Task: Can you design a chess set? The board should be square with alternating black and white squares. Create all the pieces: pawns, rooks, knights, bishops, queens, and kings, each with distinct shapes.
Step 3454:
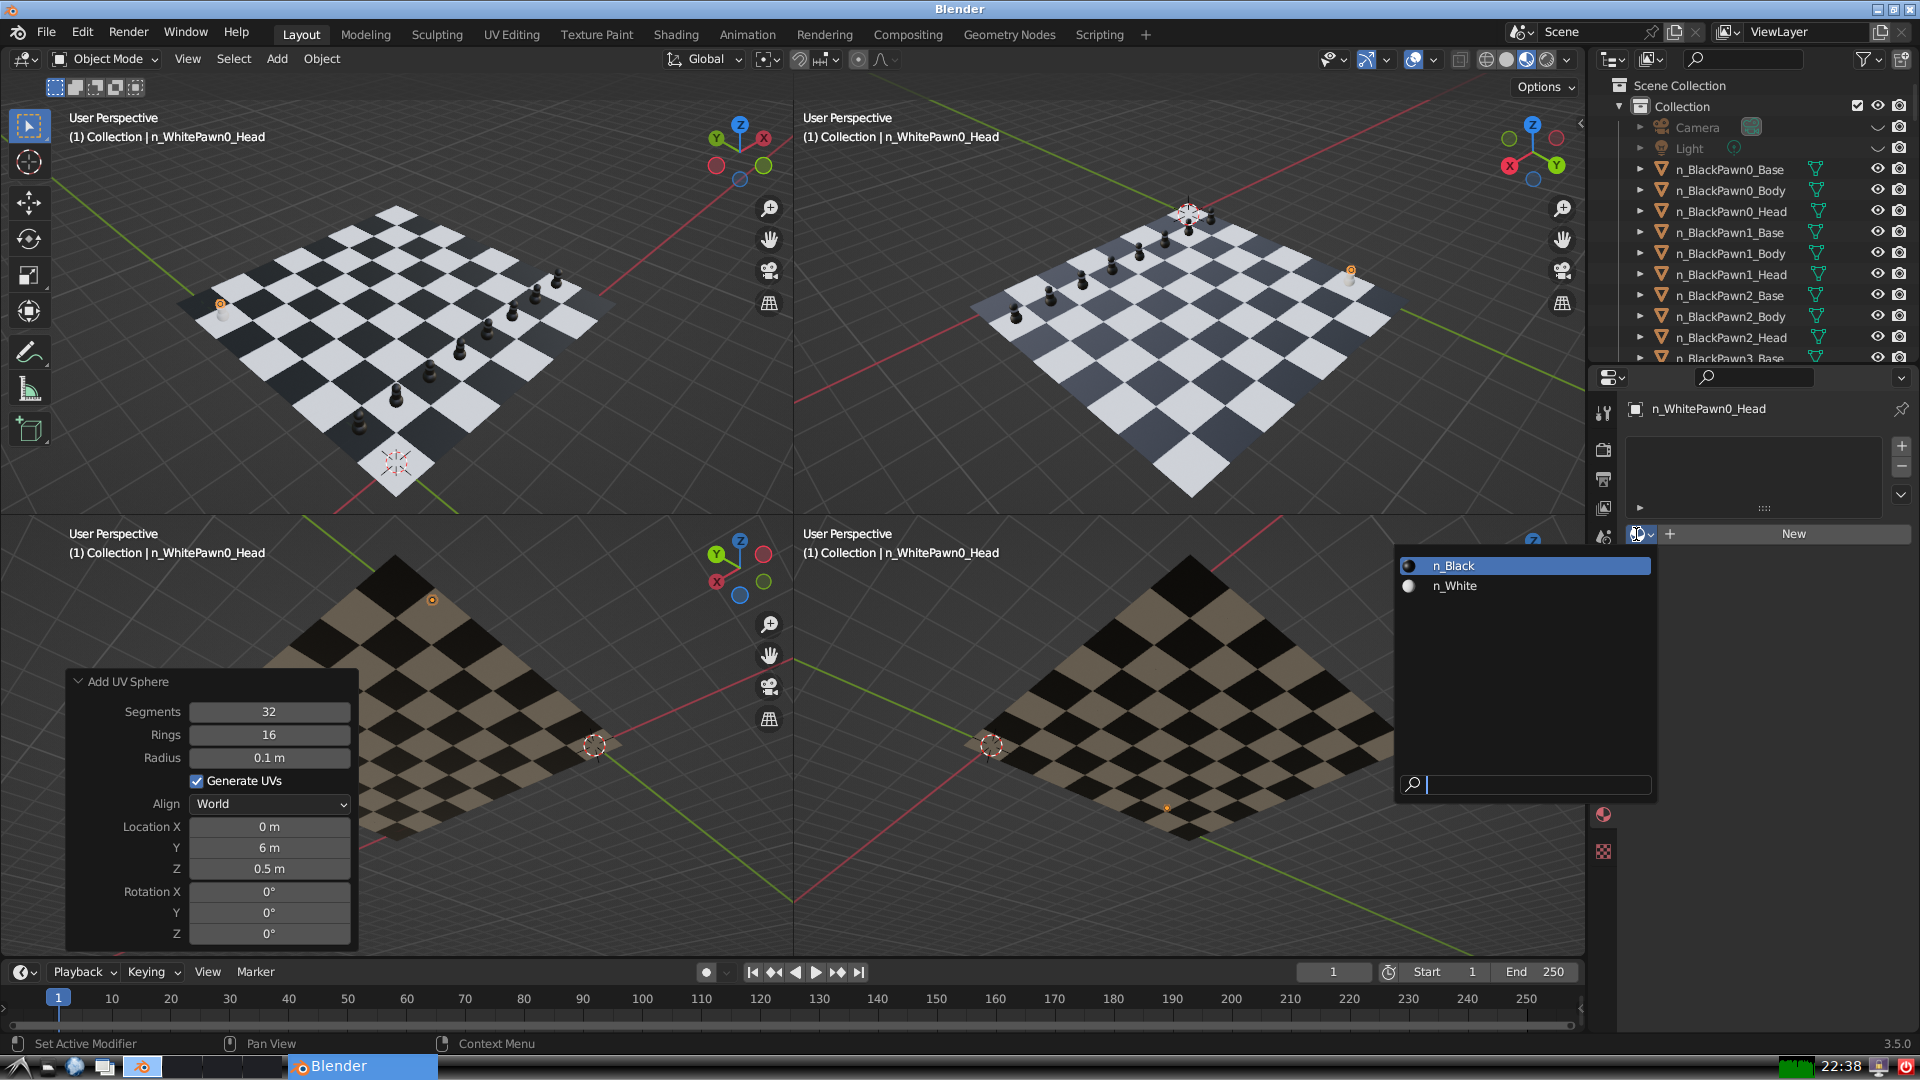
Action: input_text: n_White